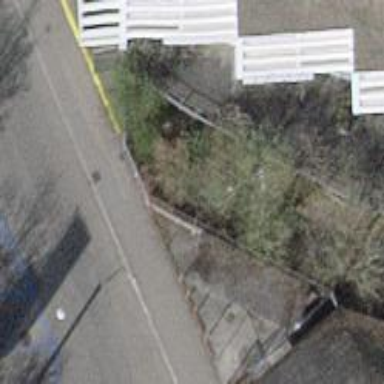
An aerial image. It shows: Railway buffer stop.